Question: I am trying to "hack" a game (Red Alert 3), I try to make a program which shows the unit list of my opponents. As for that I first need to find a (static) pointer to my own list which I can do on single player.
I have noticed this behaviour: (by looking at which addresses are changed by the add_unit code):
- -
This looks to me like std::vector behaviour. Now I am having trouble to find the "base" address of the vector, and a bigger problem: How would I access by index? Where does a std::vector store it's addresses it has for elements?
Extra info:
The code is (from what I have read from the assembly) compiled with MS Visual C++ 2005 (MSVCR80 dll's are required to play)
This is what the addresses in the vector look like:

(The highlighted address is the one which appeared as the first element - first unit build)
This doesn't look like I could iterate by adding a constant value?
Whenever a new address is added, all the other addresses are perfectly valid and don't change.
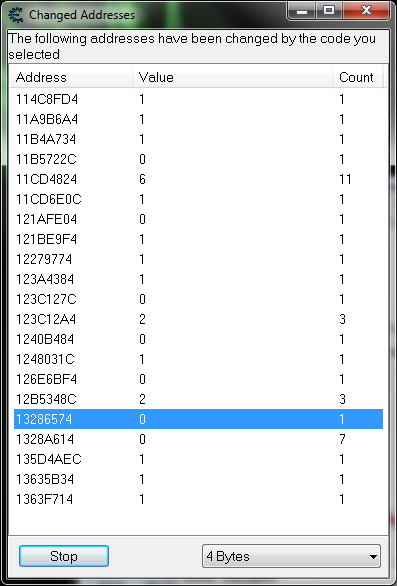
Answer: A typical (though by no means mandatory) implementation of 'vector' is to have three consecutive words:
'''
struct TypicalVector
{
T * start;
T * end;
T * capacity;
};
'''
Element access is done via 'start[i]' (which is why it's important to have the 'start' pointer at the front, to avoid unnecessary offset computations), size is 'end - start', and capacity is 'capacity - start'. Memory allocation obtains 'c * sizeof(T)' bytes and sets 'start' to the address of the allocated memory and 'capacity' to 'start + c'. Element construction increments 'end'.